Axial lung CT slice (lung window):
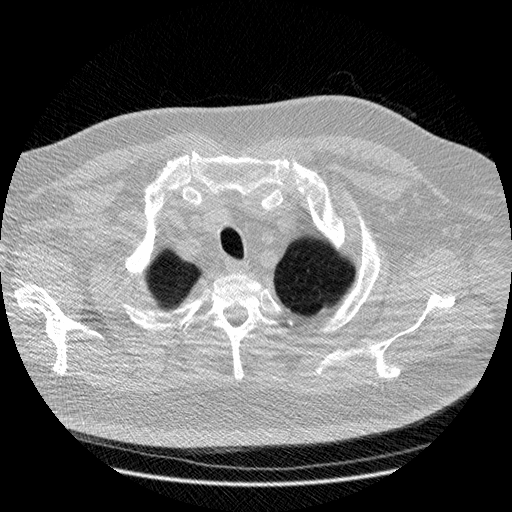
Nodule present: no